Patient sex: M
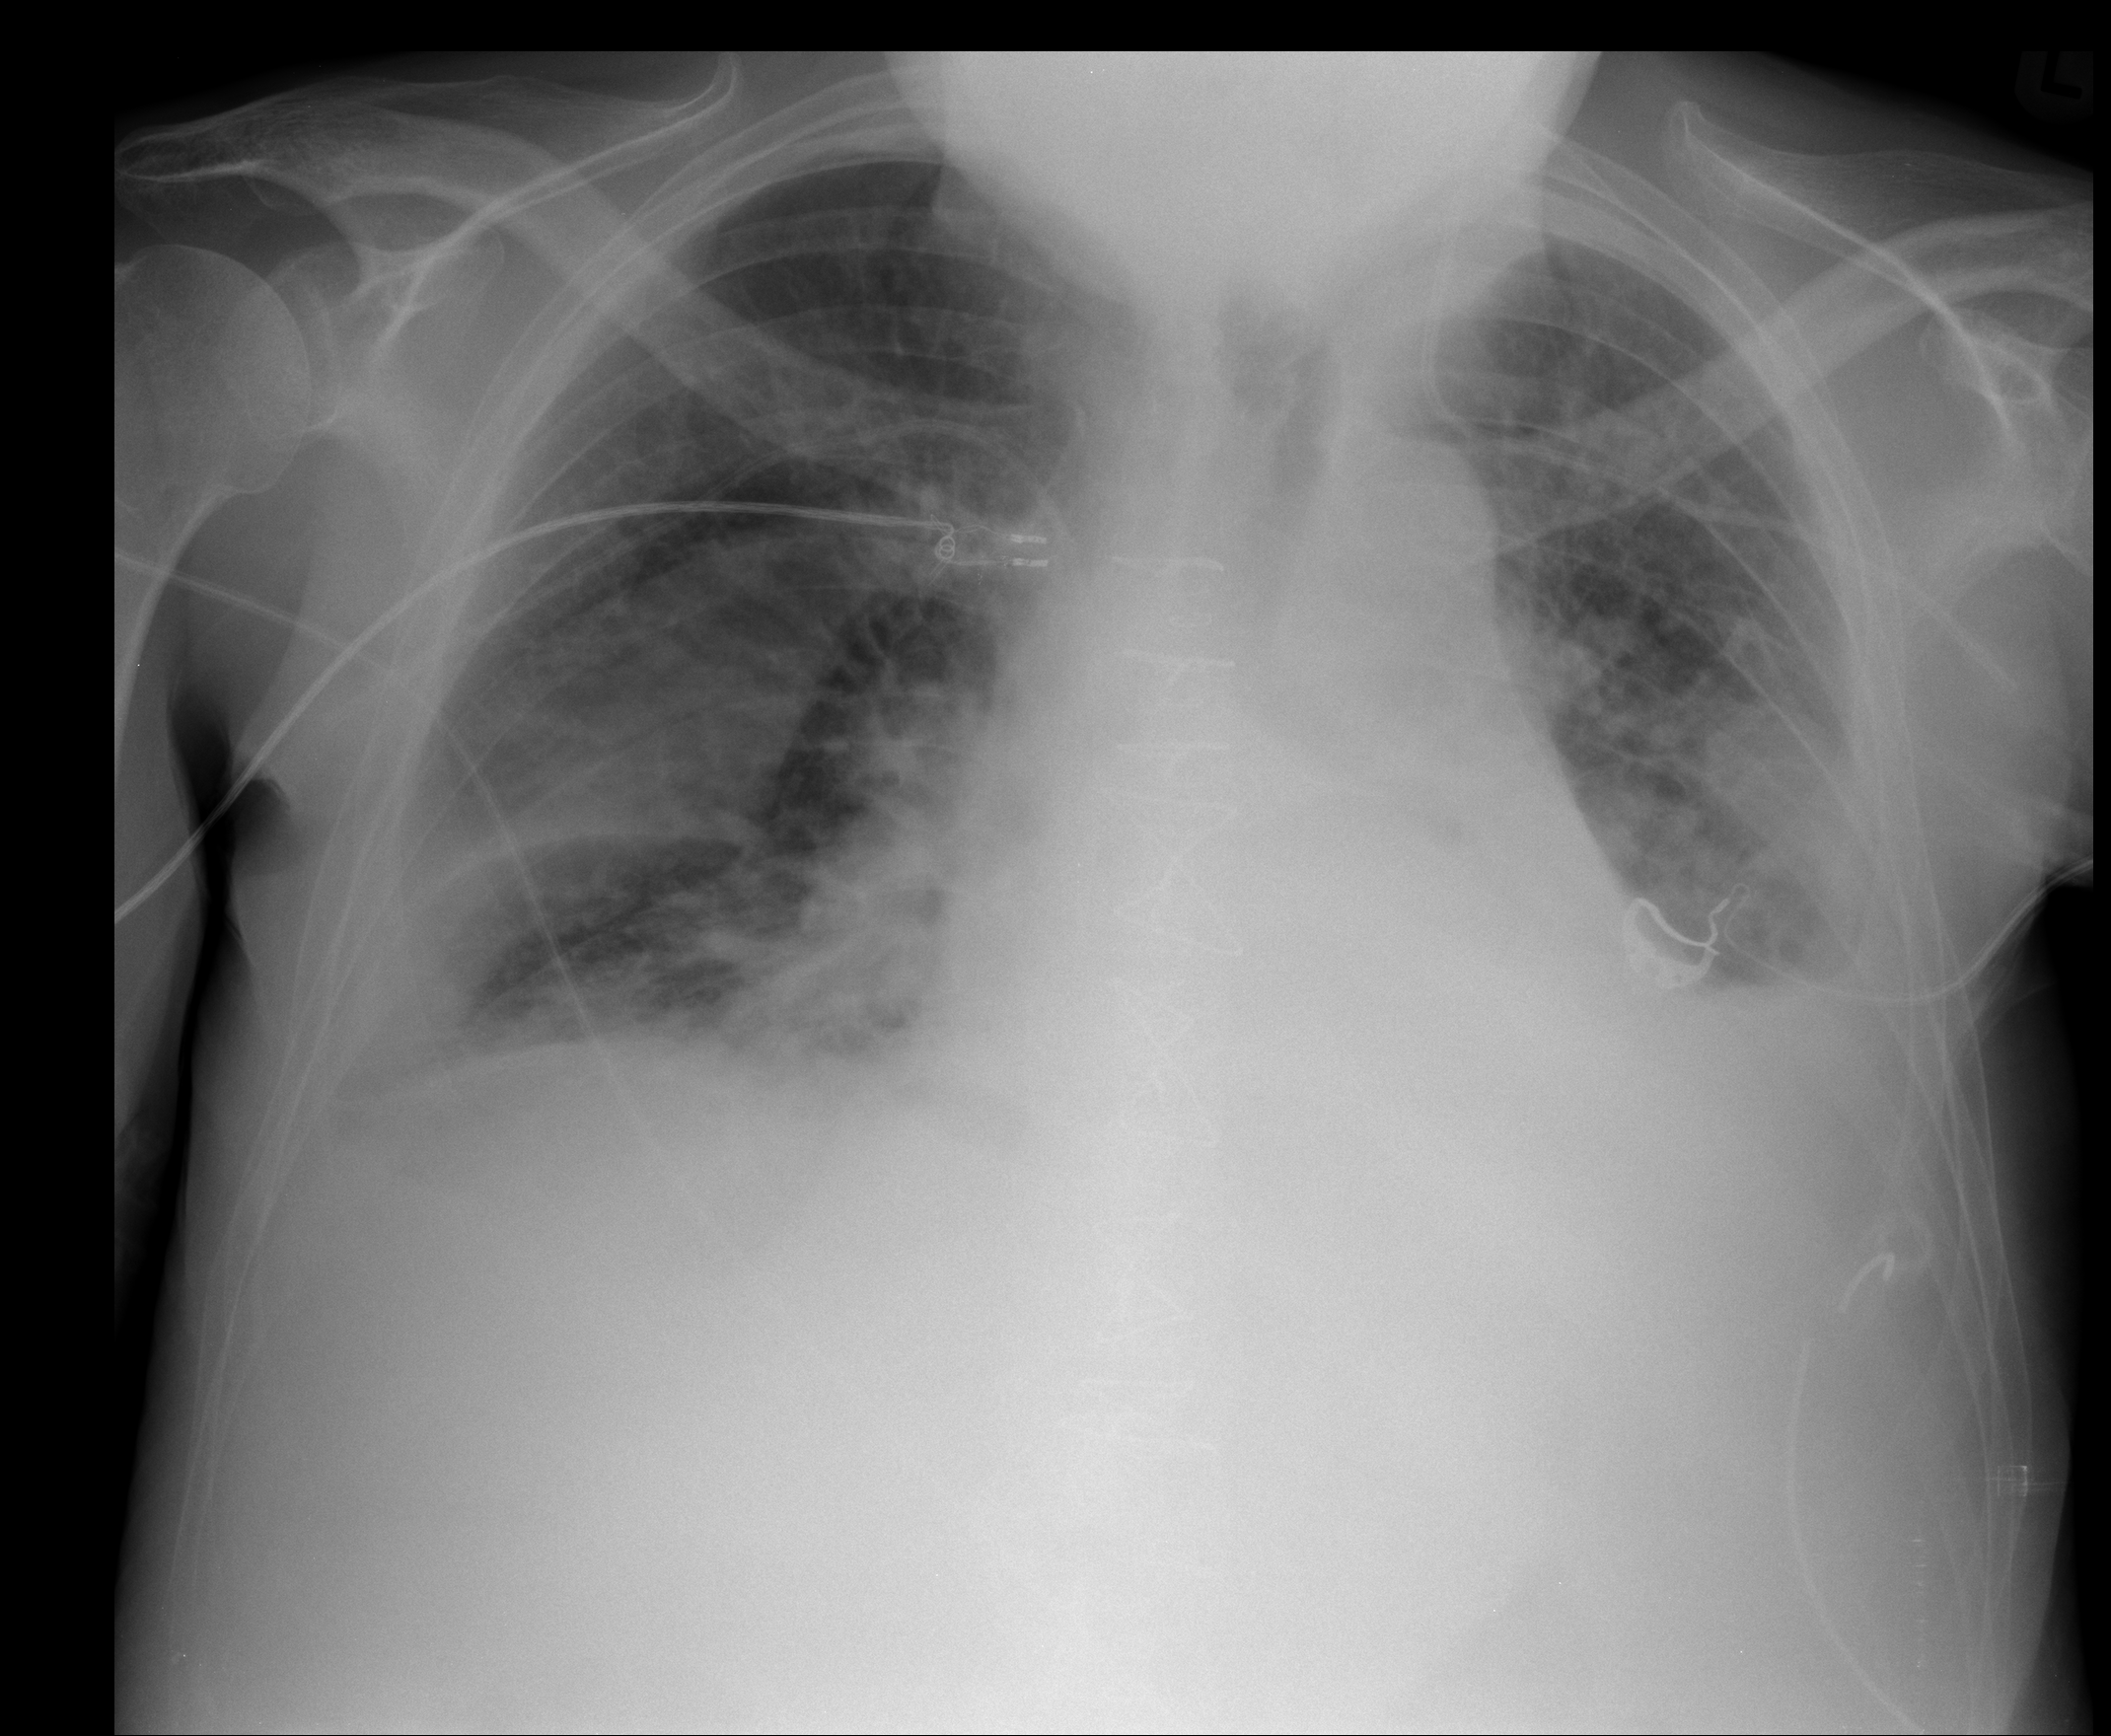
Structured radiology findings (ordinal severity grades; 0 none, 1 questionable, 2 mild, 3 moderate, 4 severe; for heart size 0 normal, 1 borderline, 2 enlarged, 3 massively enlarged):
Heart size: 2
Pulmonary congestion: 2
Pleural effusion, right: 3
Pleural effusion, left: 3
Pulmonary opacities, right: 2
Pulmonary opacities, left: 2
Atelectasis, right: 2
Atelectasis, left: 3